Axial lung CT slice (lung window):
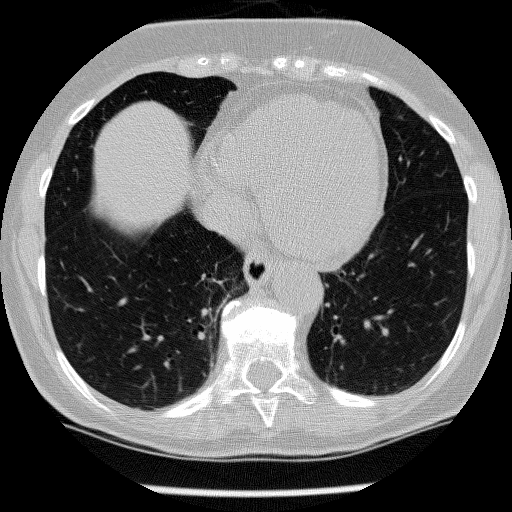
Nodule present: no